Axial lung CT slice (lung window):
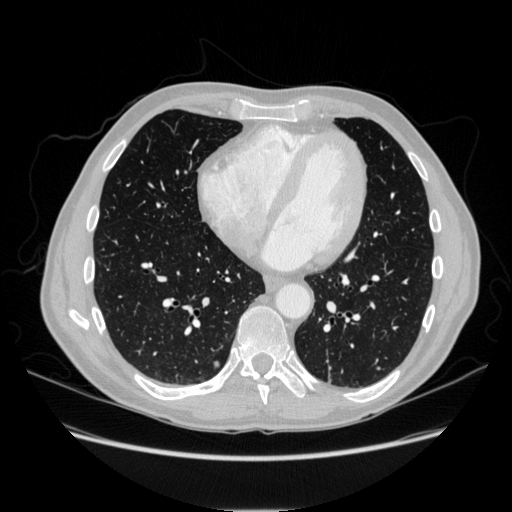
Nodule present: yes
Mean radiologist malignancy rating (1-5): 2.75